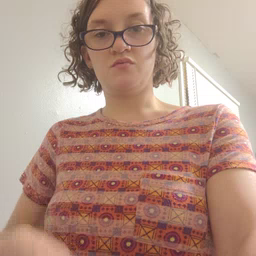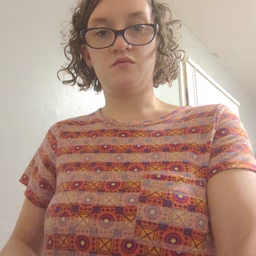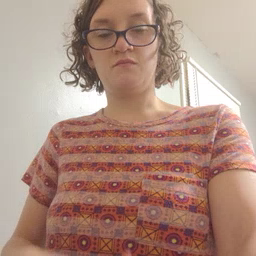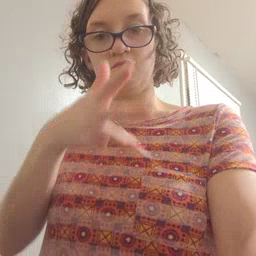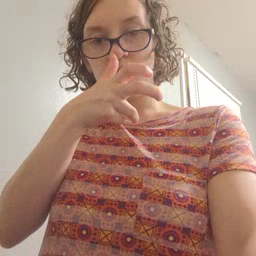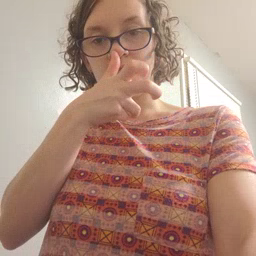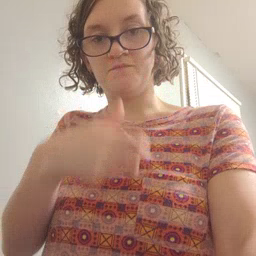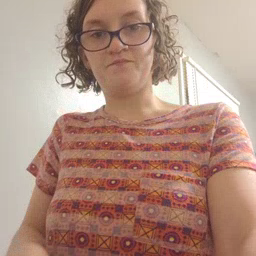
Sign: bug